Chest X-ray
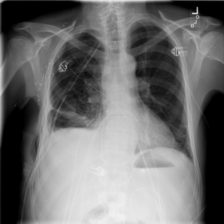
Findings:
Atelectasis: positive
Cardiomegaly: negative
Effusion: negative
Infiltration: positive
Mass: negative
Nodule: negative
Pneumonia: negative
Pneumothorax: negative
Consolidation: negative
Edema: negative
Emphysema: positive
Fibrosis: negative
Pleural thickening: negative
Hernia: negative